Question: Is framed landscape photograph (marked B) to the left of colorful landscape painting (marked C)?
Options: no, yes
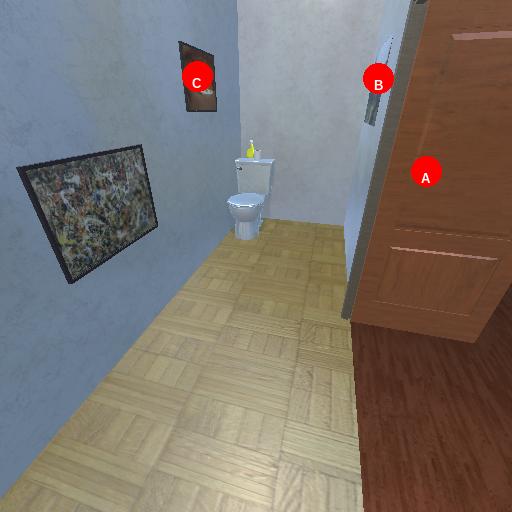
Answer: no